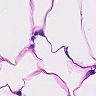
Metastatic tissue present: no